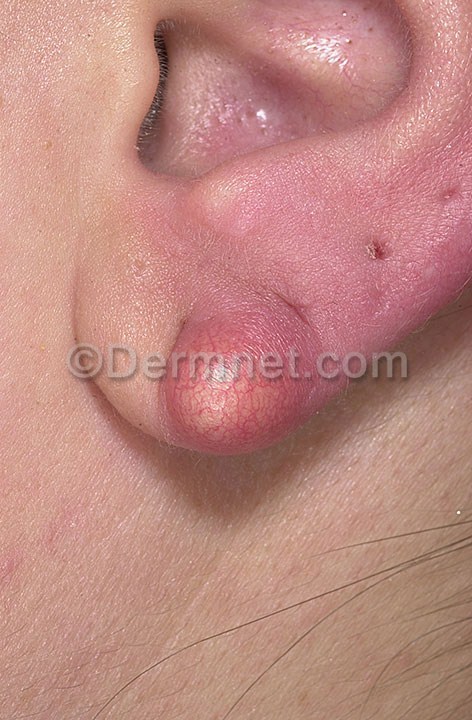
Disease: Seborrheic Keratoses and other Benign Tumors